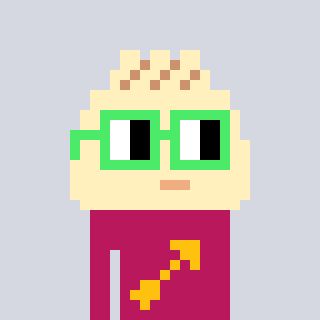
a pixel art character with square light green glasses, a porkbao-shaped head and a darkpink-colored body on a cool background